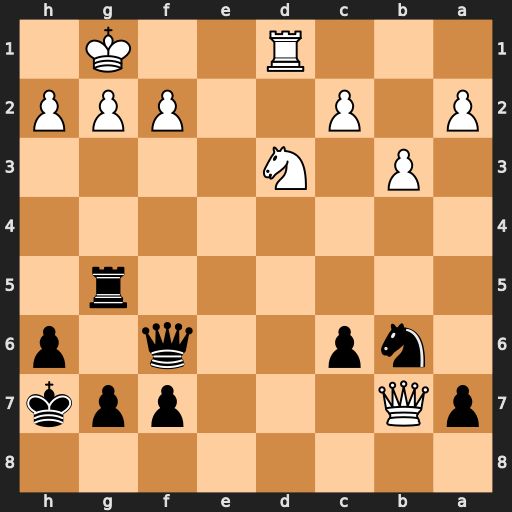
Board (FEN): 8/pQ3ppk/1np2q1p/6r1/8/1P1N4/P1P2PPP/3R2K1
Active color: b
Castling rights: -
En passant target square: -
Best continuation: Qf3 g3 Qxd1+